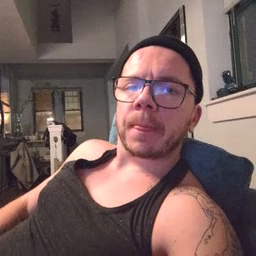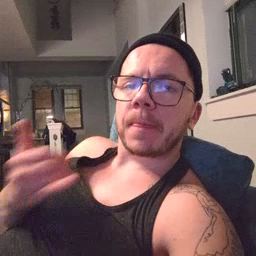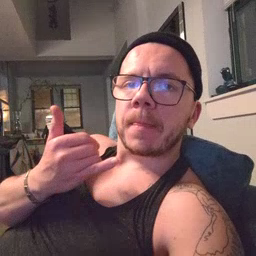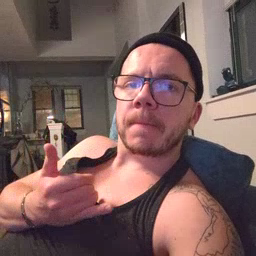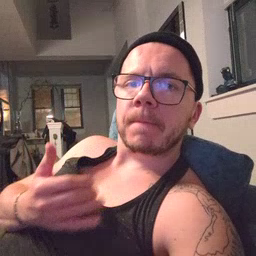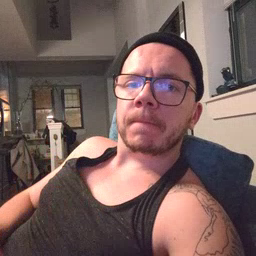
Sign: now